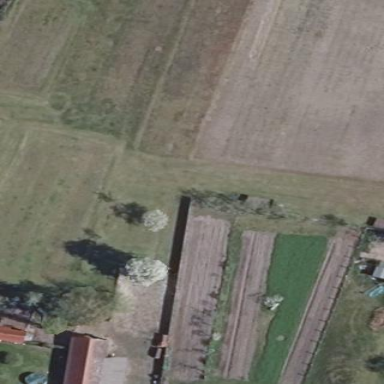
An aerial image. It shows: Area designated for allotments.